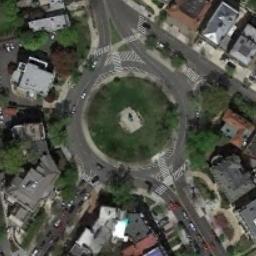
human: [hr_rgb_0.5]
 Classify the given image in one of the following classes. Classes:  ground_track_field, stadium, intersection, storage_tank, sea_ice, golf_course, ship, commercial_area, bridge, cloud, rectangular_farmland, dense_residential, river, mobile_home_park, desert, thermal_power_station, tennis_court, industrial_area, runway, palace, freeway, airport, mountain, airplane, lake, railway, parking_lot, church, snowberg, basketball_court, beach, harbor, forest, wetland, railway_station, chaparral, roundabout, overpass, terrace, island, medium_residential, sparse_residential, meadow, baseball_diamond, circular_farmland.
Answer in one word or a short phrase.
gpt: roundabout